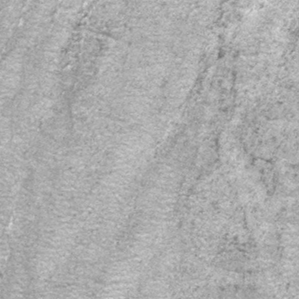
Label: frost